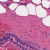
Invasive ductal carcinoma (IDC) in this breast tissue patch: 0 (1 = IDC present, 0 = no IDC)